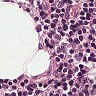
Metastatic tissue present: no